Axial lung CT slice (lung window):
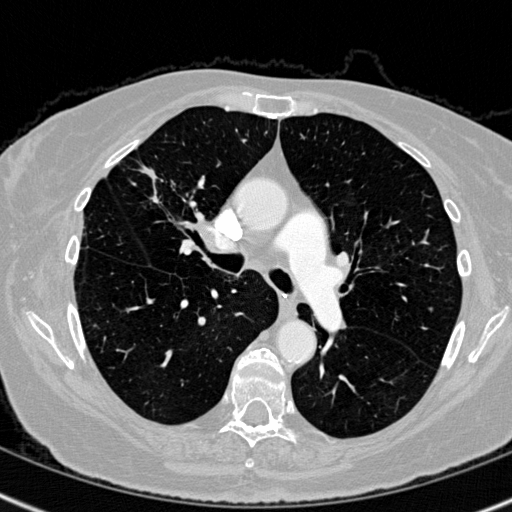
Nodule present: no